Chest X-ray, PA view. Patient: 55 years old, sex M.
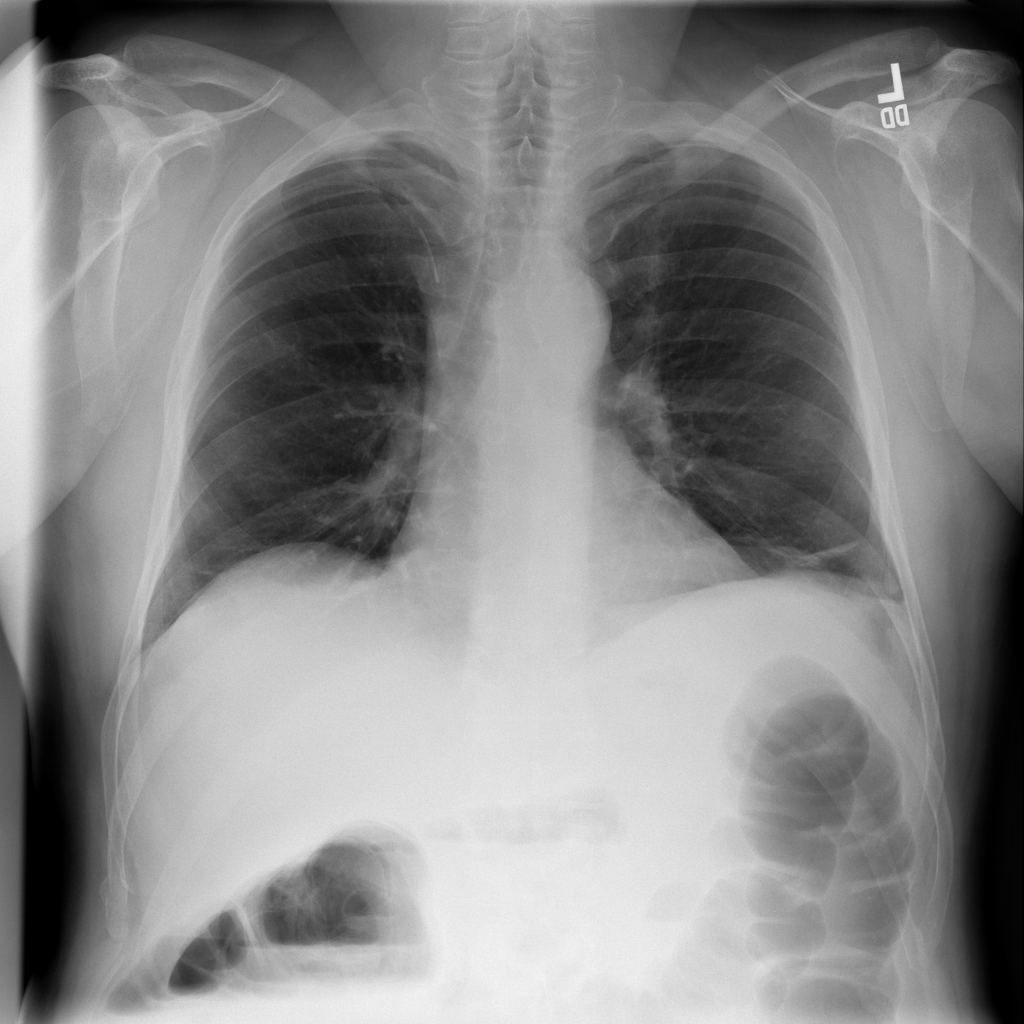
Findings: Atelectasis